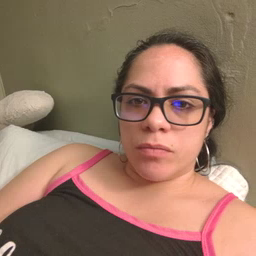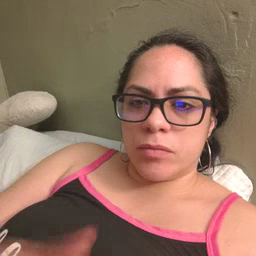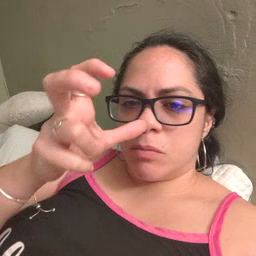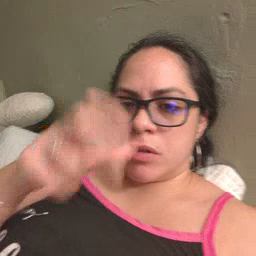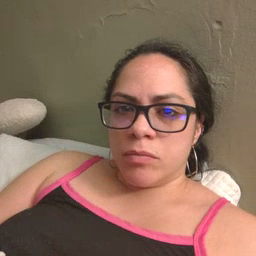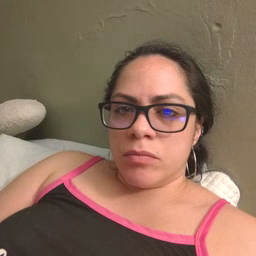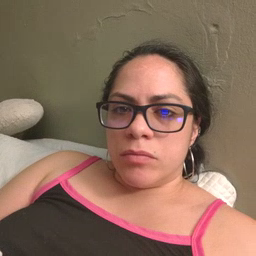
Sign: bug